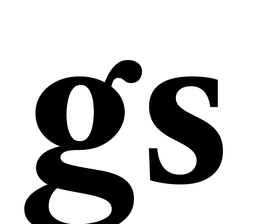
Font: LibreCaslonText_Bold